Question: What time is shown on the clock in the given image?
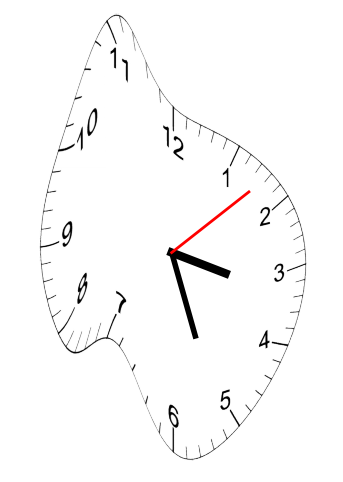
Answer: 03:26:08